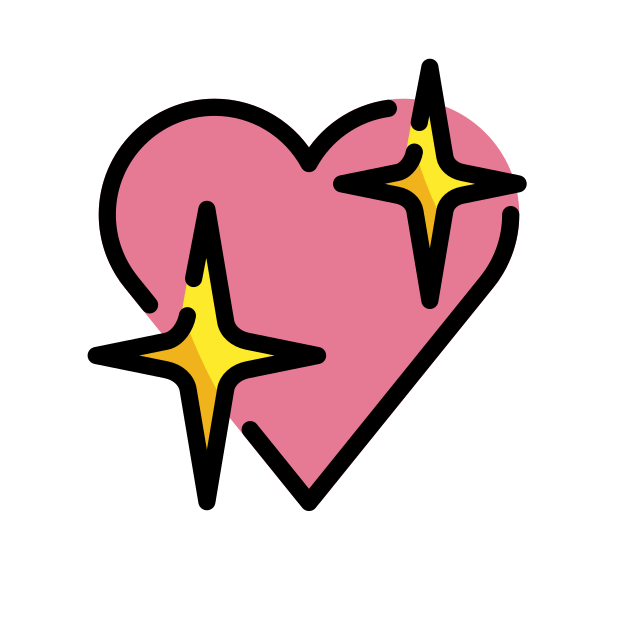
sparkling heart